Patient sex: F
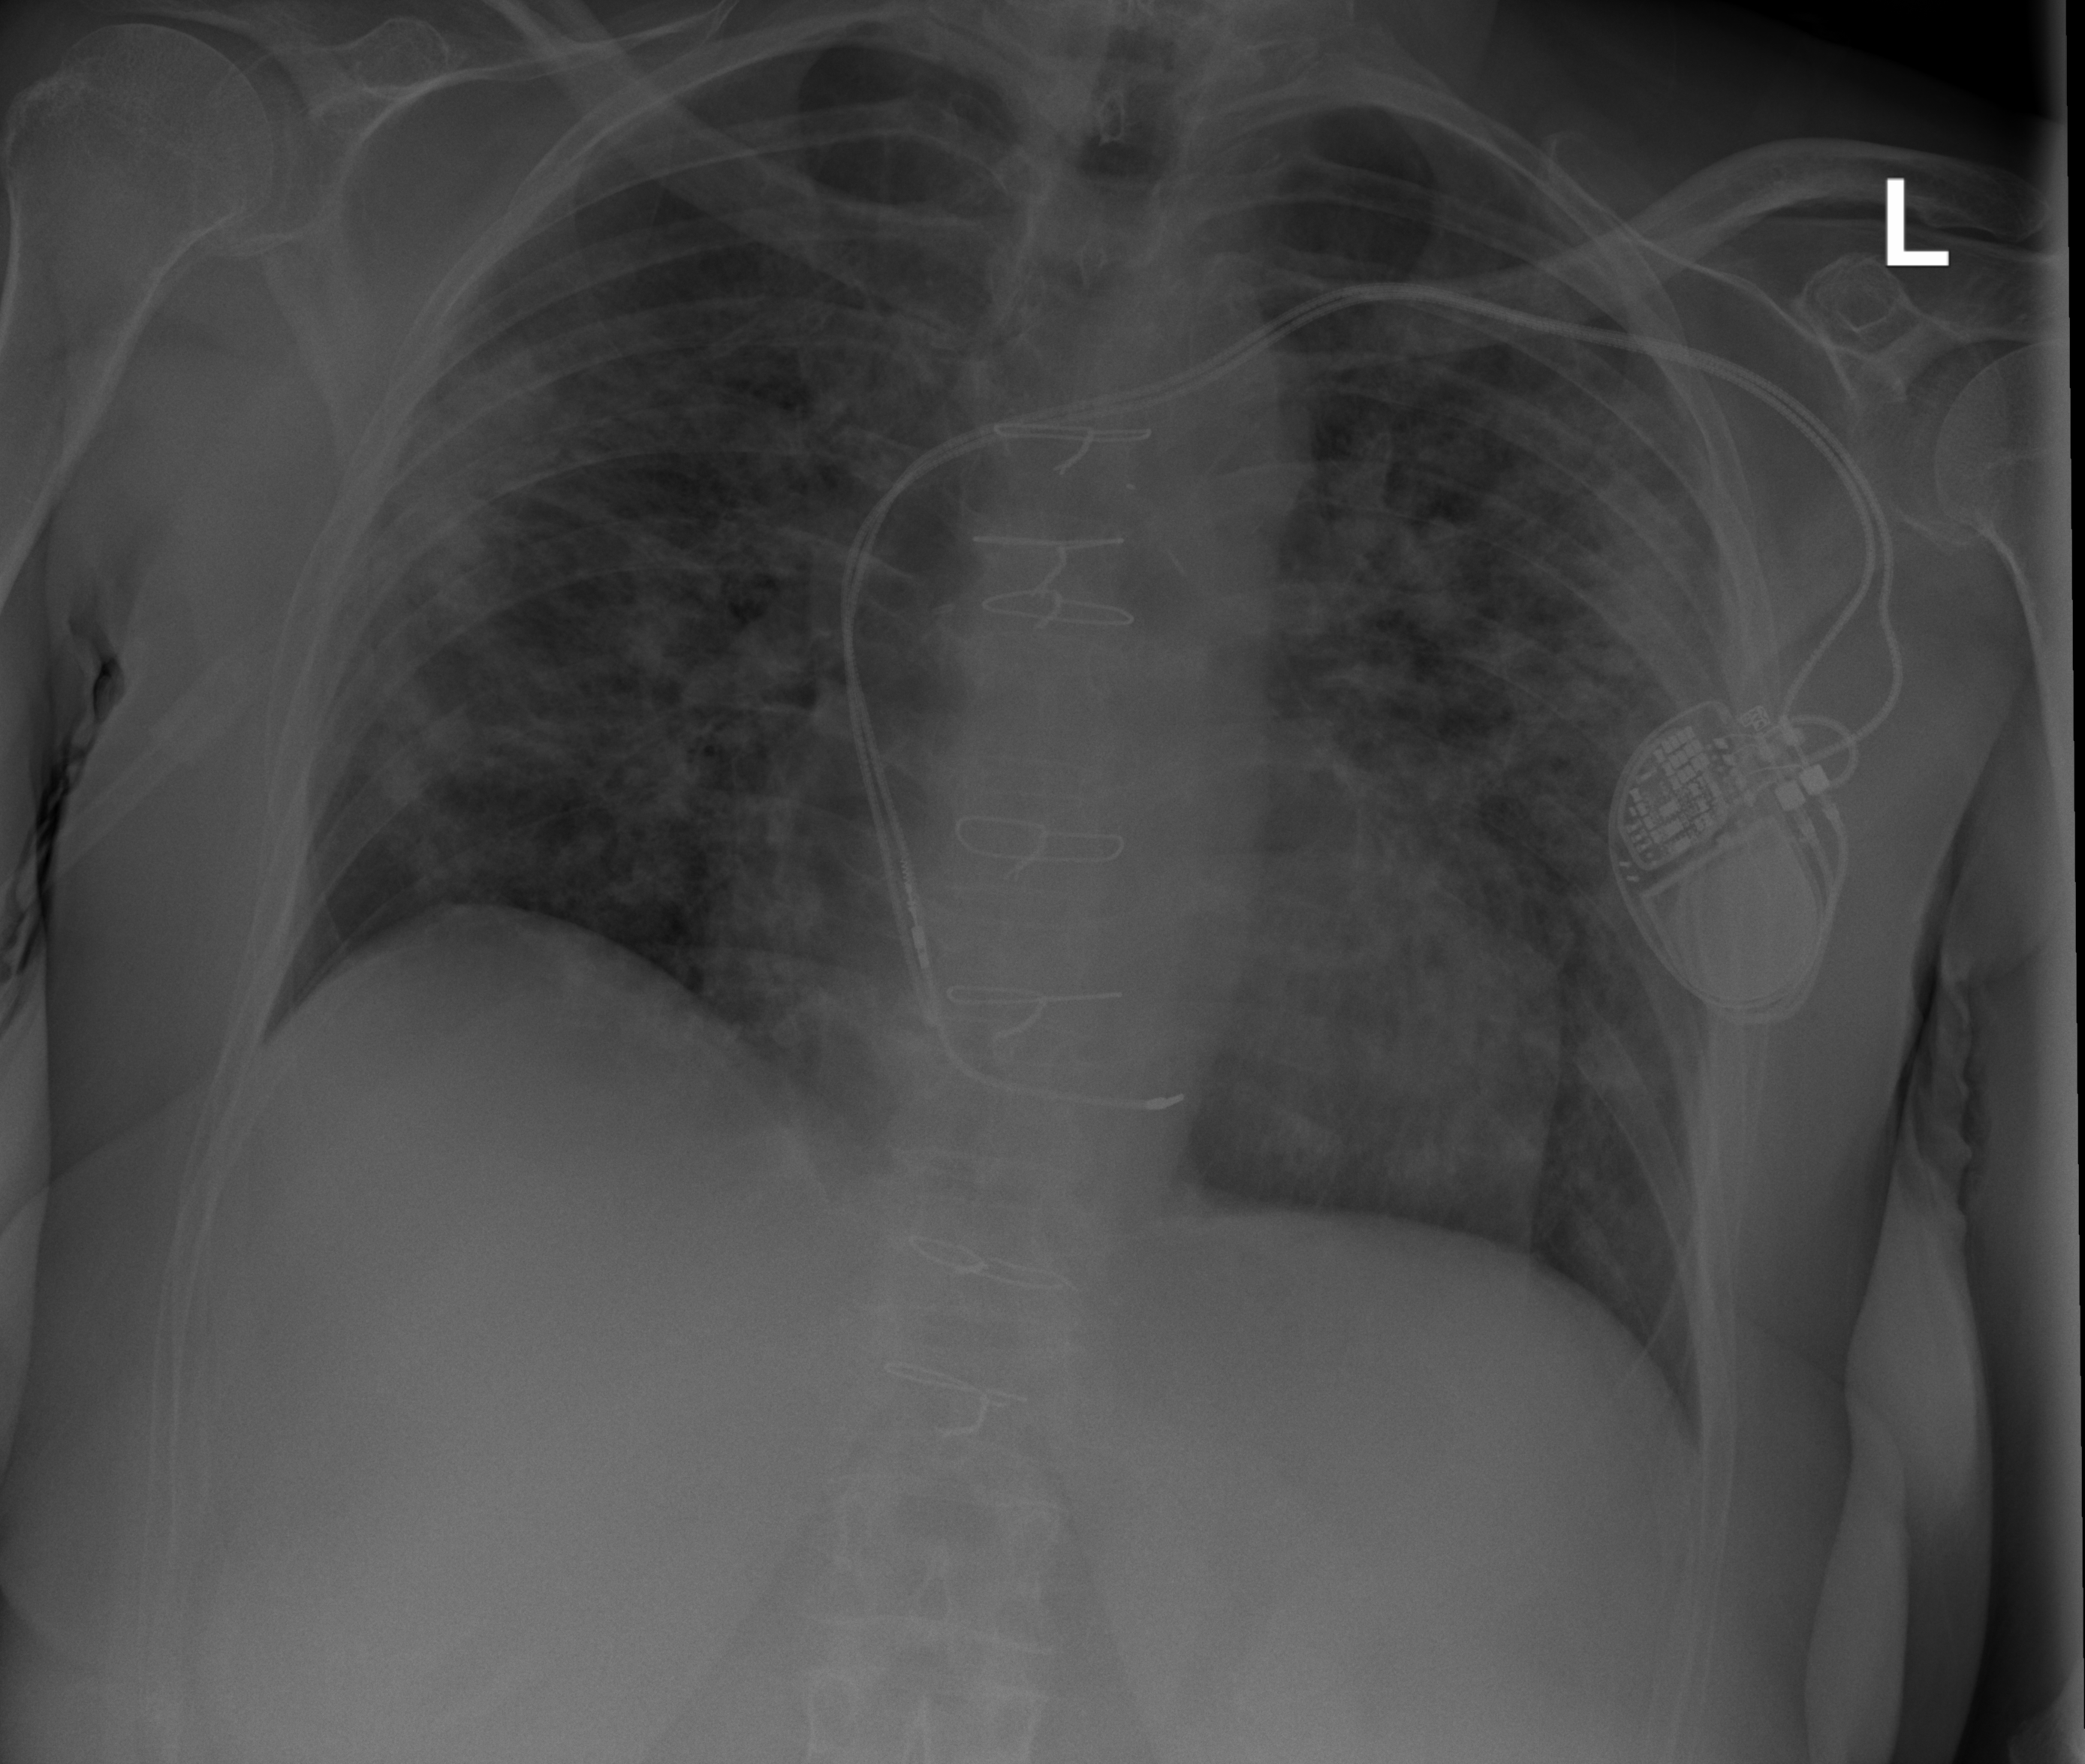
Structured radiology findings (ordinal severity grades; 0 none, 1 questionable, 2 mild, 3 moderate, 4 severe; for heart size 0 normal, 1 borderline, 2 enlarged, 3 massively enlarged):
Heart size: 2
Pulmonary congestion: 0
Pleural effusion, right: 0
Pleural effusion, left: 0
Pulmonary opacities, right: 3
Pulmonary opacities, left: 3
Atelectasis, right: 2
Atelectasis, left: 2